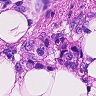
Metastatic tissue present: yes